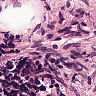
Metastatic tissue present: no